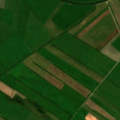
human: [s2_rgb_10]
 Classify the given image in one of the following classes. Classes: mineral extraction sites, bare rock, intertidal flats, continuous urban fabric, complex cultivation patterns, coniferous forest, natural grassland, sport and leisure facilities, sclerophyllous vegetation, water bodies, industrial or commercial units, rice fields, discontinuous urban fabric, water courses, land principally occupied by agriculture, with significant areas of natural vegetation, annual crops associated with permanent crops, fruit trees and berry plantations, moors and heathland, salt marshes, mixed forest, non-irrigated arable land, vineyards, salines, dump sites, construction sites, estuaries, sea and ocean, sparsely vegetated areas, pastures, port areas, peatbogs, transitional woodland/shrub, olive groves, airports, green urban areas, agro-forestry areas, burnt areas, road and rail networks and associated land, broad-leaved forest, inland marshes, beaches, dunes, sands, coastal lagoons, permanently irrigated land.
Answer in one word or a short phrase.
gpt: pastures